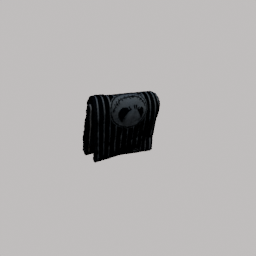
Label: people